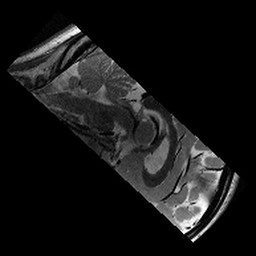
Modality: T2w
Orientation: sagittal
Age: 10
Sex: female
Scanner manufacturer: siemens
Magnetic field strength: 3 T
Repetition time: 9.23 s
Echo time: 0.067 s